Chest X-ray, AP view. Patient: 17 years old, sex F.
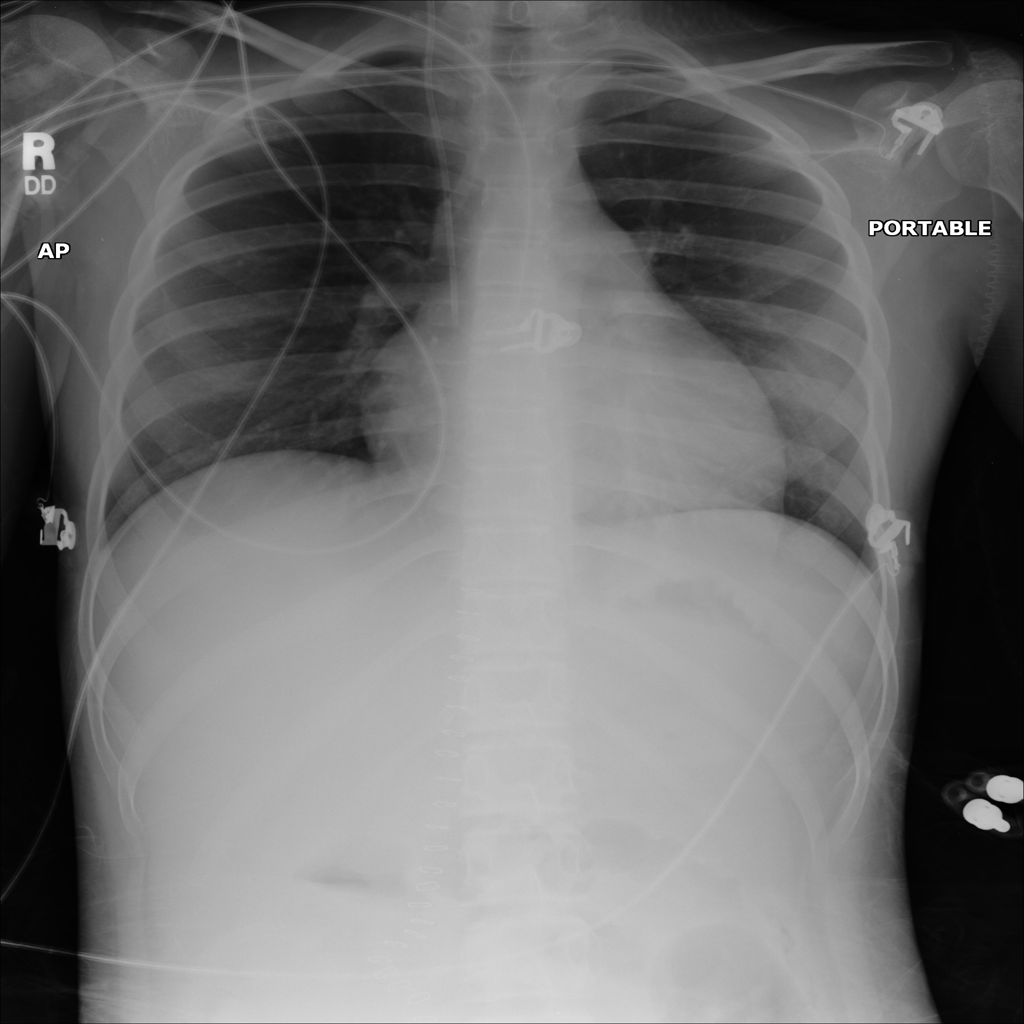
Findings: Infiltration